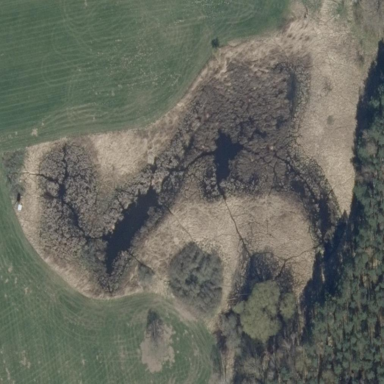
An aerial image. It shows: Marshy wetland area.